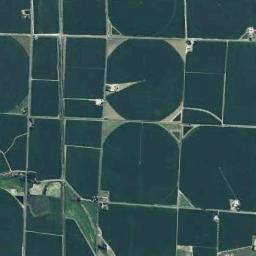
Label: circular_farmland